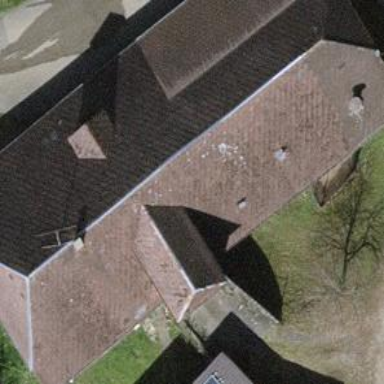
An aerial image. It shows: Farm building.